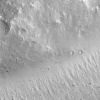
Atmospheric dust classification: not_dusty